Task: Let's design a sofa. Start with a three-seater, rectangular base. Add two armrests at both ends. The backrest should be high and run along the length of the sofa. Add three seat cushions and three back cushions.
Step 161:
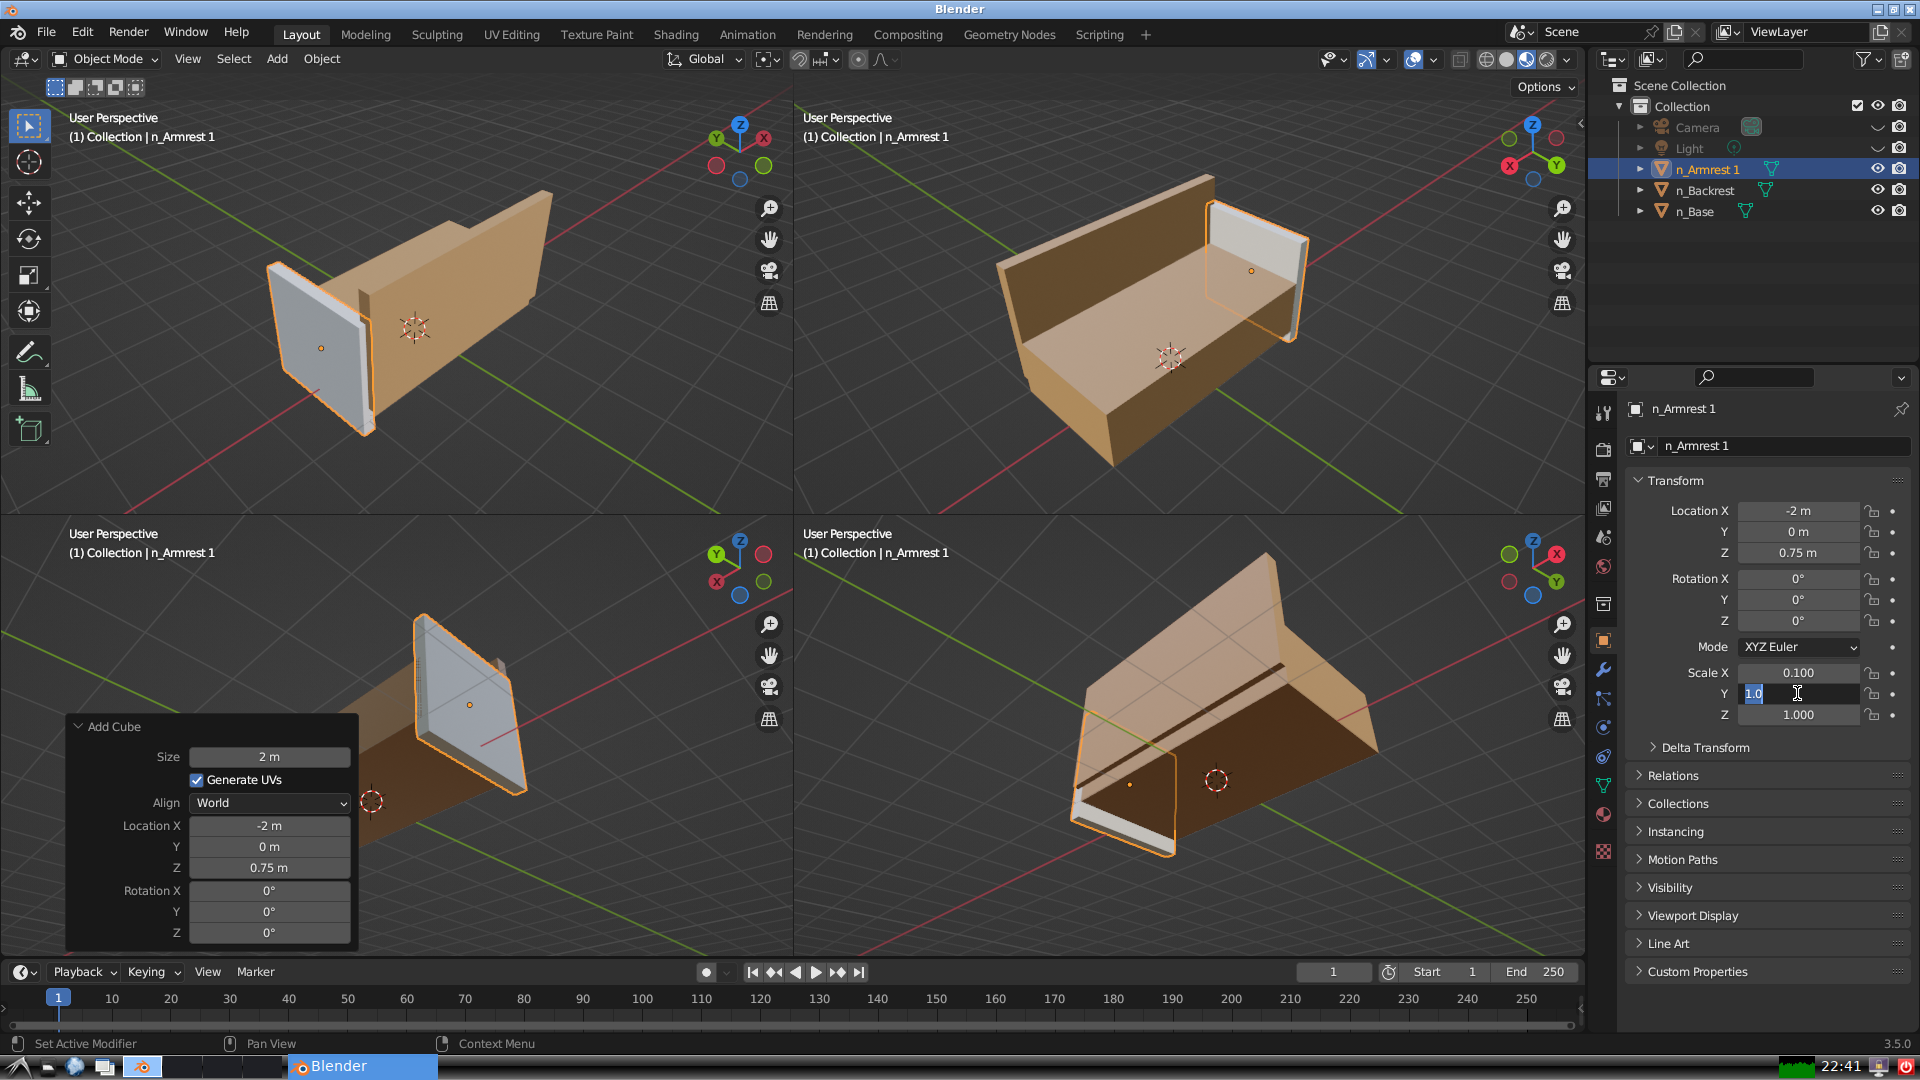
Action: input_text: 1